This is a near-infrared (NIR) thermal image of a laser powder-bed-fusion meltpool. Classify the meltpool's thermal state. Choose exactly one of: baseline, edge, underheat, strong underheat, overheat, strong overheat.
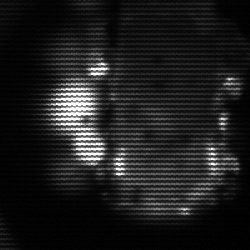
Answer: strong underheat